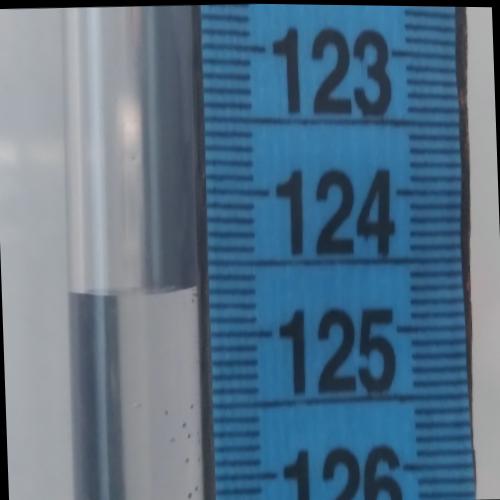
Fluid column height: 124.7 cm